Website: crate-barrel
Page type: account-selection
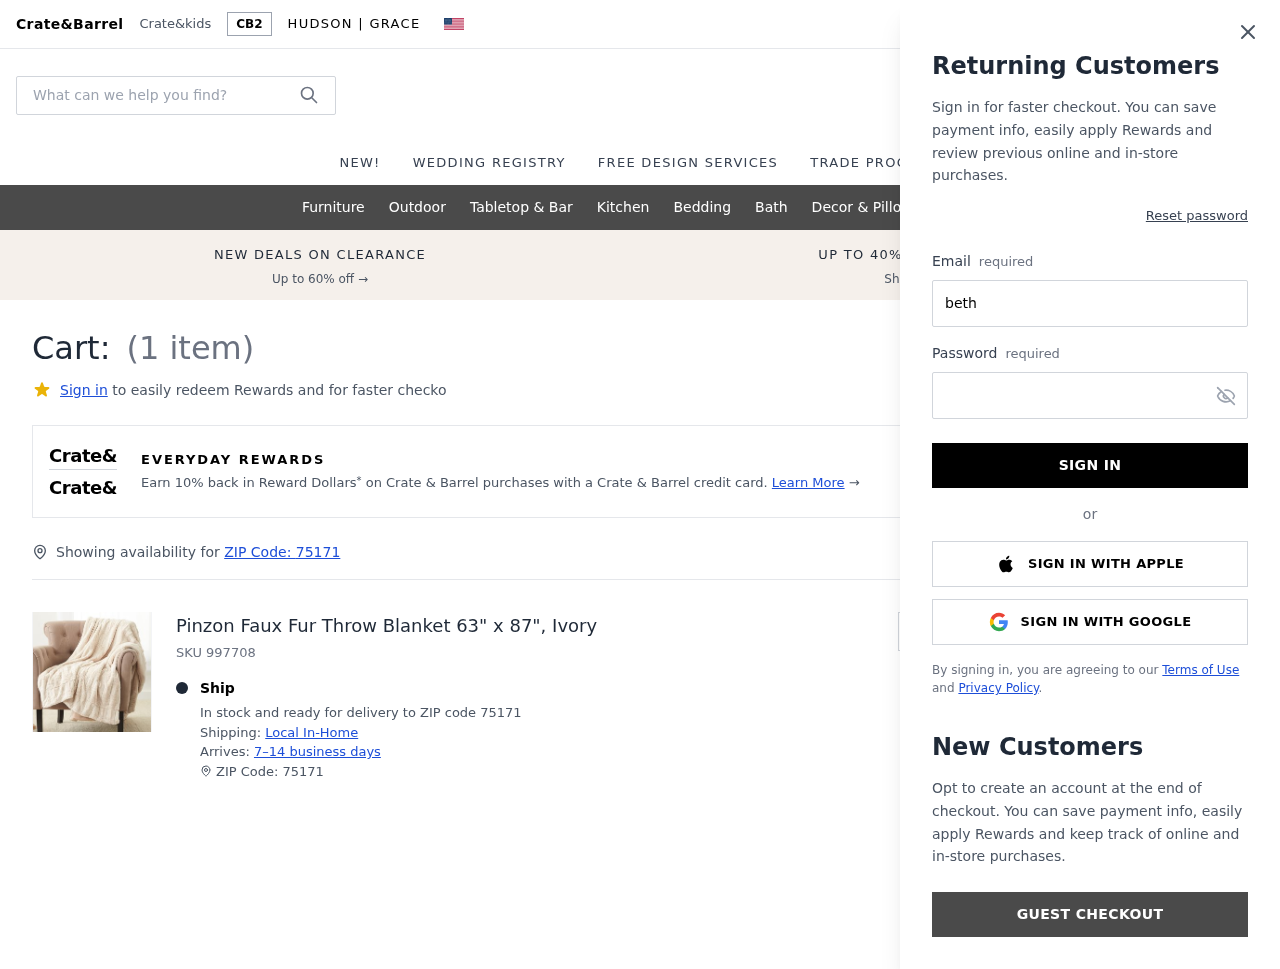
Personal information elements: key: PII_EMAIL
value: bethbranch@hotmail.com
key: PII_POSTCODE
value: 75171
Product elements: key: PRODUCT1_NAME
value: Pinzon Faux Fur Throw Blanket 63" x 87", Ivory
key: PRODUCT1_QUANTITY
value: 1
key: PRODUCT1_SKU
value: SKU 997708
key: PRODUCT1_ORIGINAL_PRICE
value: $54.94
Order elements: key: ORDER_NUM_ITEMS
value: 1
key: ORDER_SUBTOTAL
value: $43.95
Search elements: key: HEADER_SEARCH
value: What can we help you find?